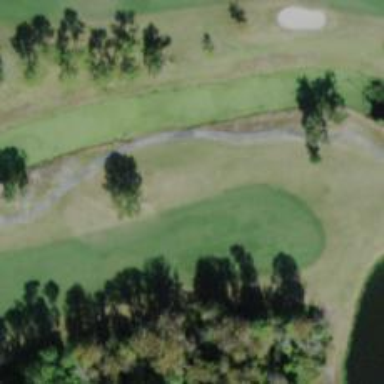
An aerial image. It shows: View of golf hole.